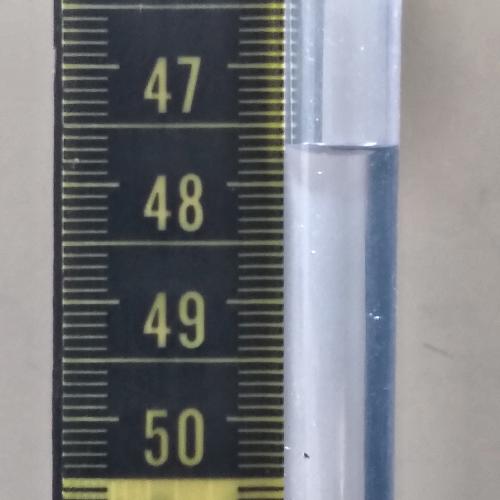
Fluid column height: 47.7 cm